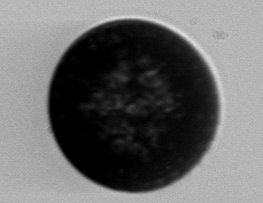
Label: Coscinodiscus